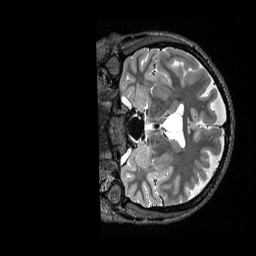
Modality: T2w
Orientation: coronal
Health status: healthy
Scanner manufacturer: siemens
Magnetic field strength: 3 T
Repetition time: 3.2 s
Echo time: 0.565 s